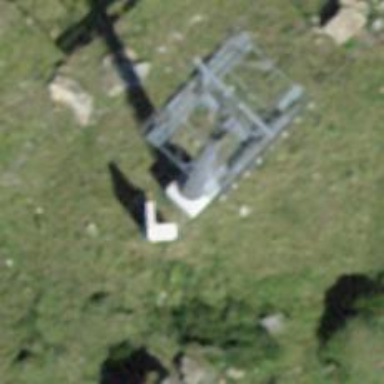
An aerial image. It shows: Pylon for aerialway.